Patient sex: M
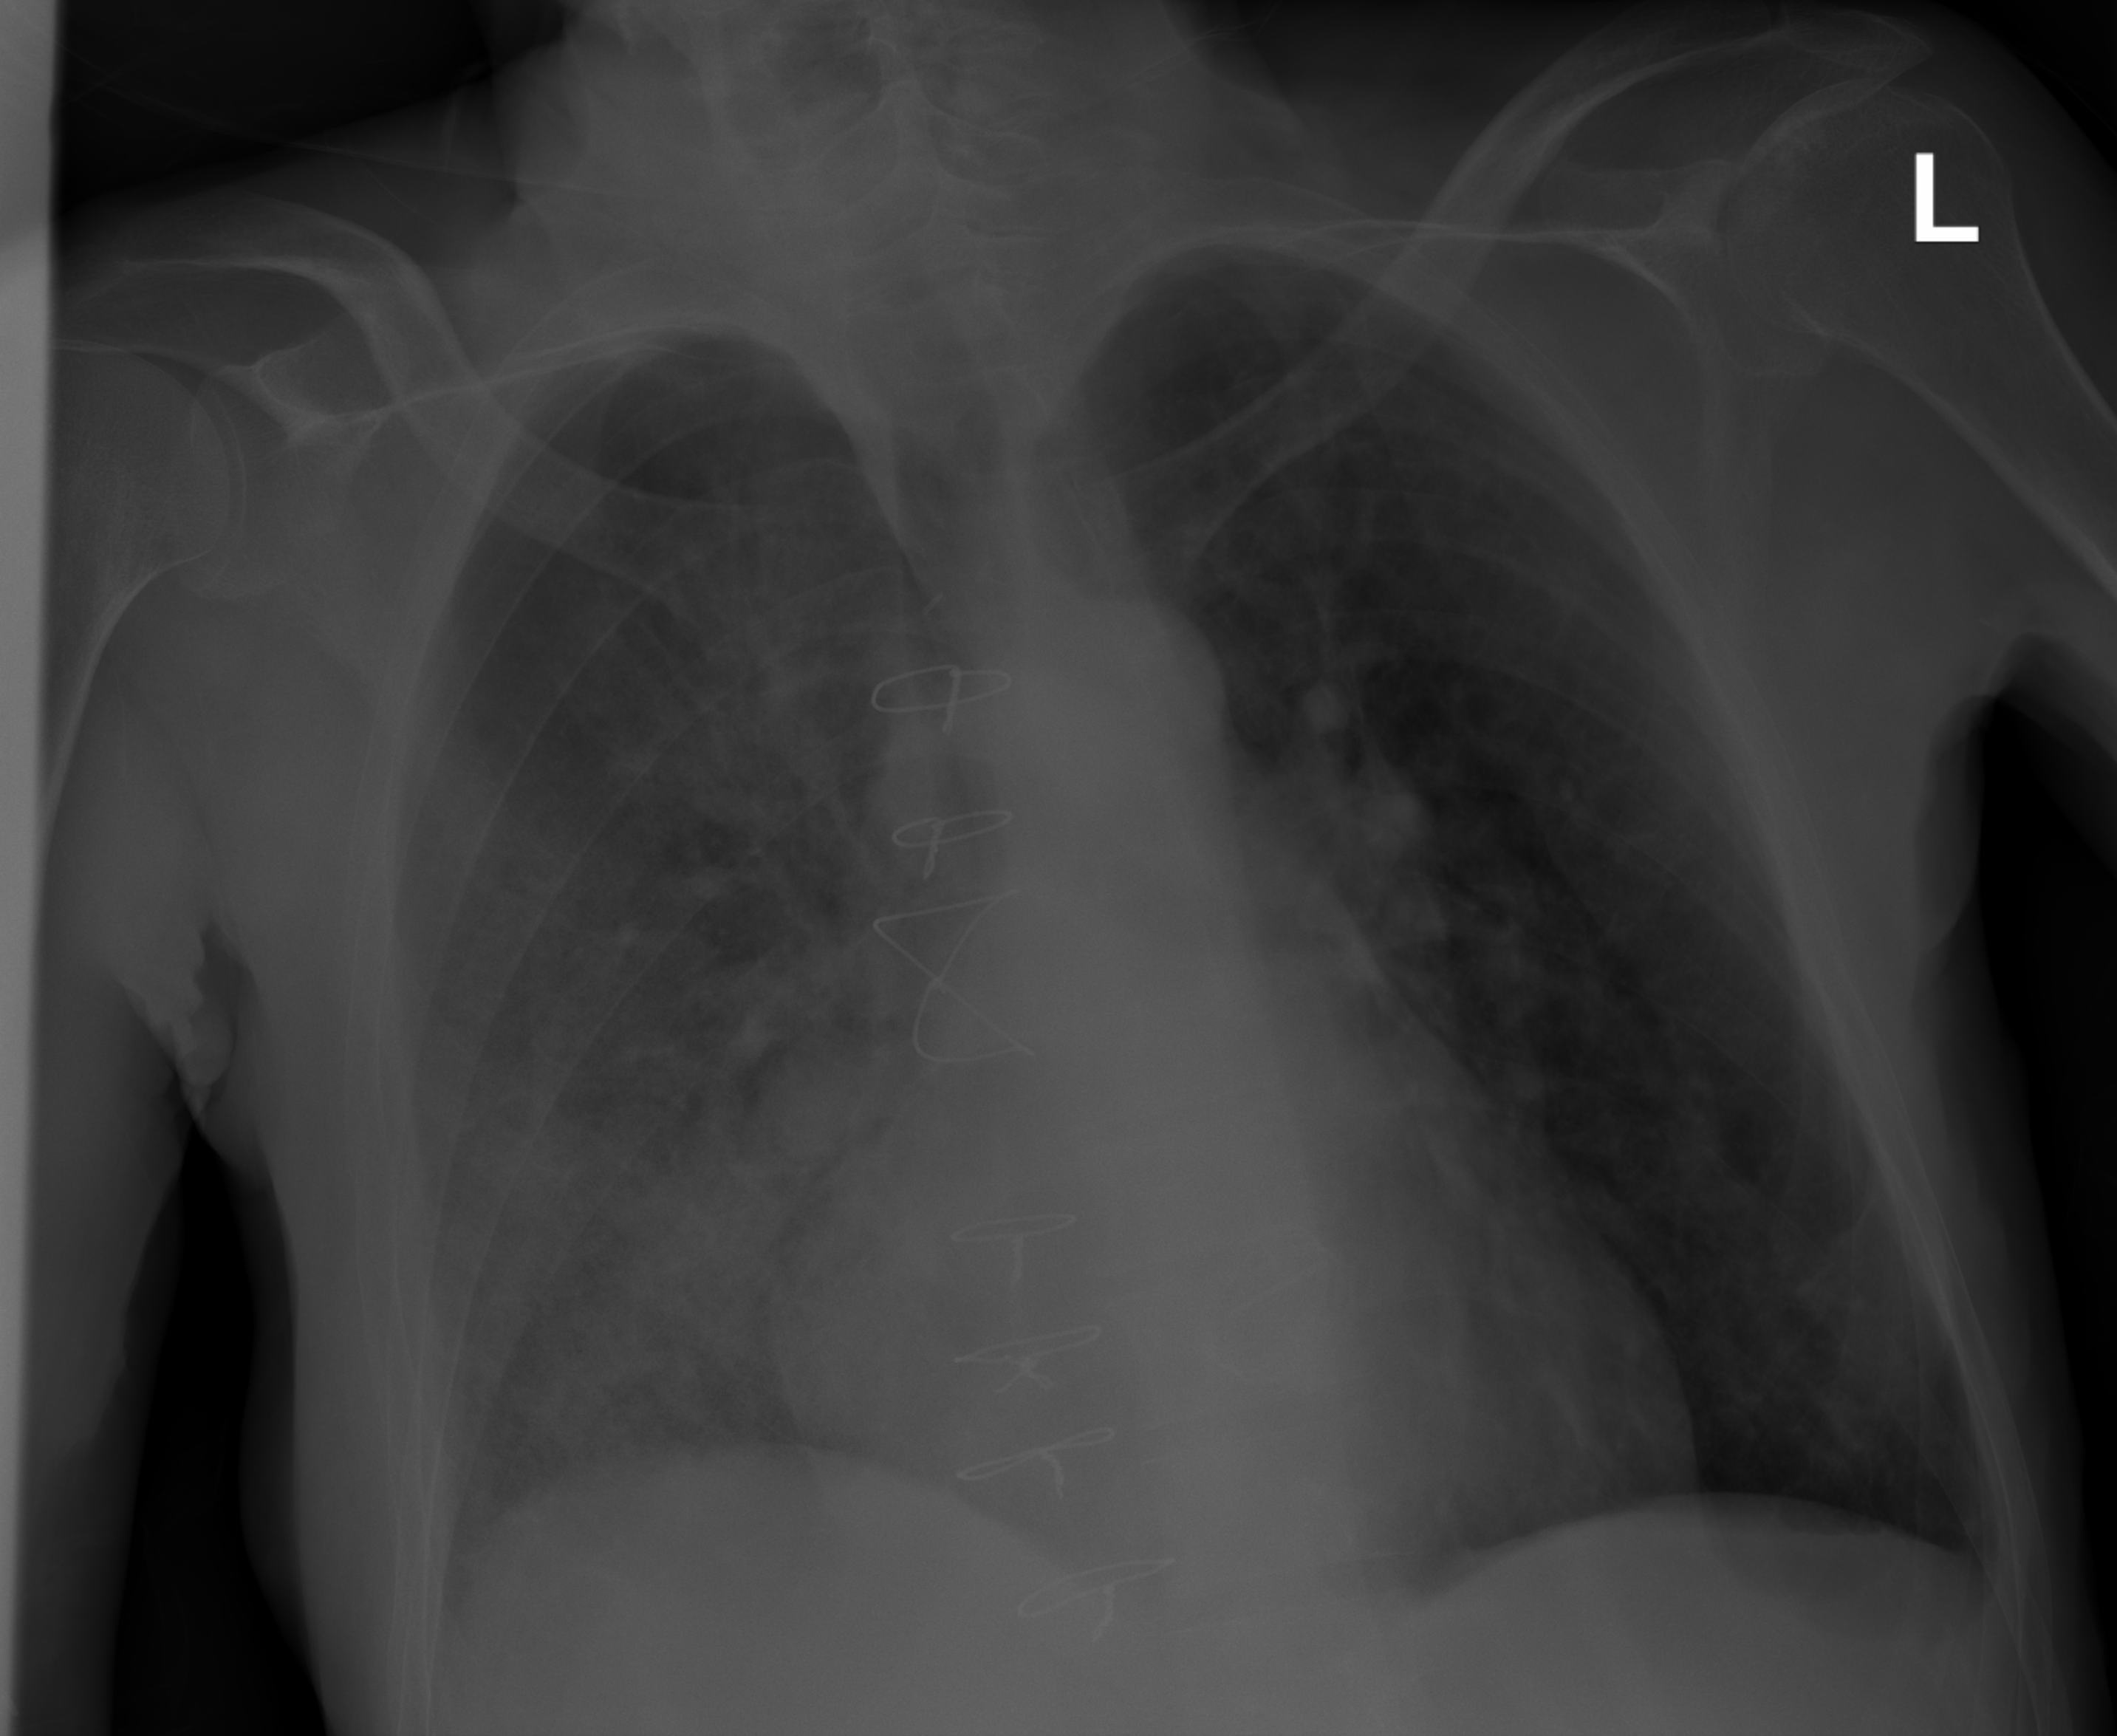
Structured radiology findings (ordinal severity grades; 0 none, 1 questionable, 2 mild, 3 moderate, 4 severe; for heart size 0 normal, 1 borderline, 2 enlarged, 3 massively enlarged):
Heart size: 0
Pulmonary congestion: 0
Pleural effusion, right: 0
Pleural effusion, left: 0
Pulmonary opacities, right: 1
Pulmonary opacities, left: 0
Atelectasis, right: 2
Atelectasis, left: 0